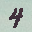
Label: 4